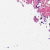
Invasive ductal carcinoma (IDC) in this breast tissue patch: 0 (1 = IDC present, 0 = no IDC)